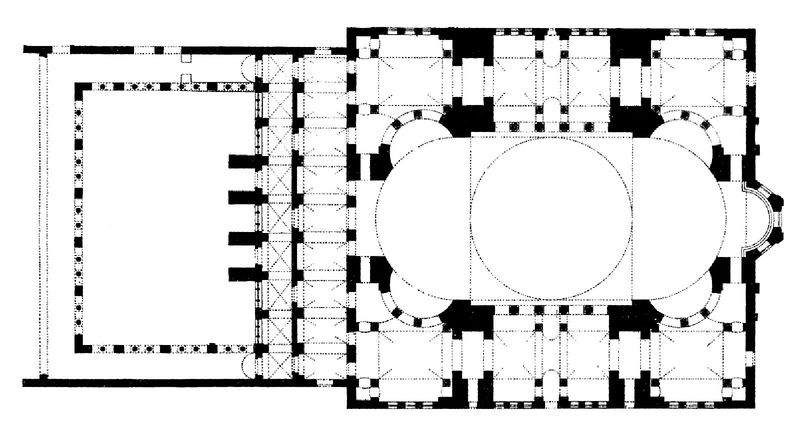
Titel: Konstantinopel (Istanbul), Hagia Sophia
Künstler: Kaiser Justinian
Standort: Konstantinopel (EU - Türkei)
Schlagwörter: weiß, fenster, raum, schwarz, skizze, säule, säulen, zeichnung, gebäude, architektur, kirche, kreis, rund, schiff, türen, studie, kuppel, halle, aufsicht, gewölbe, rechteck, dom, schwarzweiß, räume, entwurf, pantheon, halbkreis, apsis, konstruktion, vorhof, plan, riß, quadrat, grundriss, nischen, vorhalle, westwerk, planung, istanbul, hagia sophia, sankt, marco, apside, agia